Interaction volume radius: 10 \u00c5
Interaction volume height: 10 \u00c5
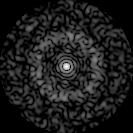
Disorder parameter: 0.8082